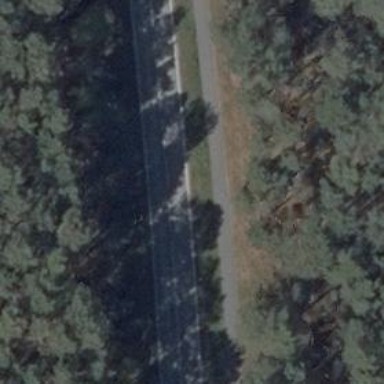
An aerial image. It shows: Tertiary road with asphalt surface.